Interaction volume radius: 5 \u00c5
Interaction volume height: 10 \u00c5
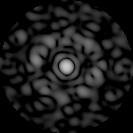
Disorder parameter: 0.7798